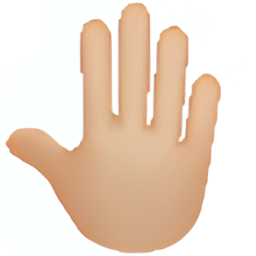
Name: raised back of hand
Emoji: 🤚🏼
Group: People & Body
Sub-group: hand-fingers-open